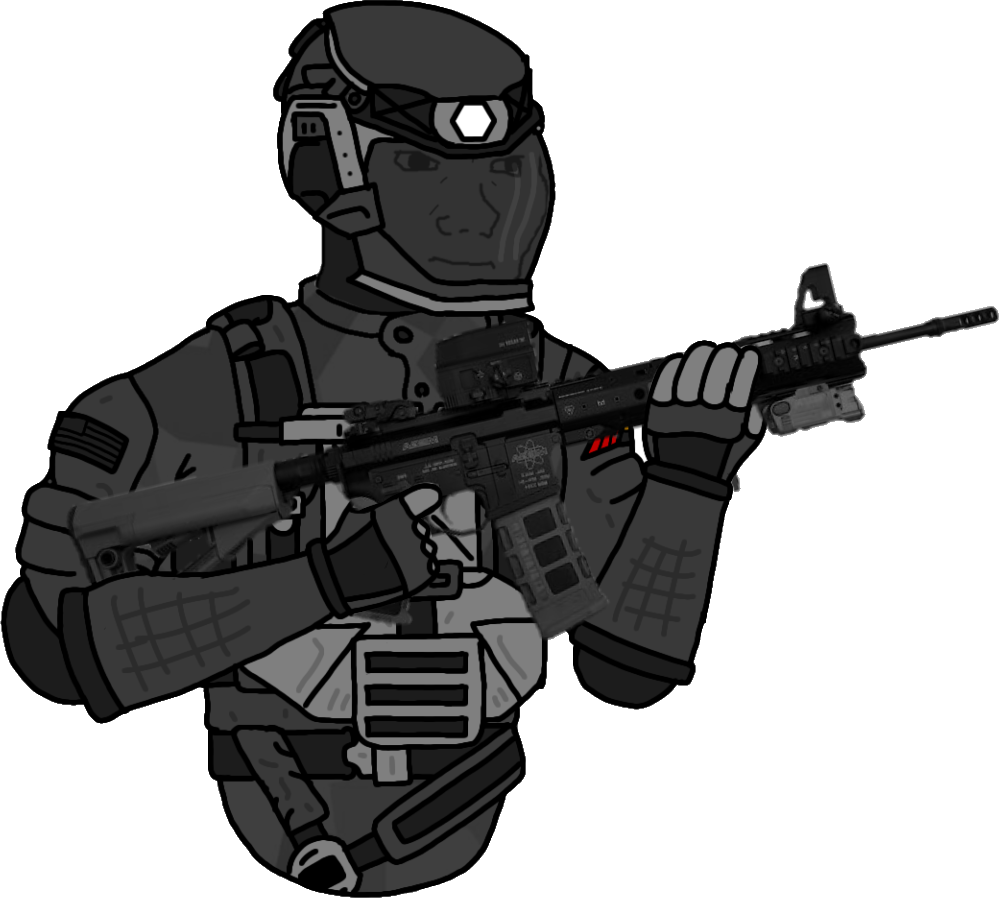
Label: 5_unsorted